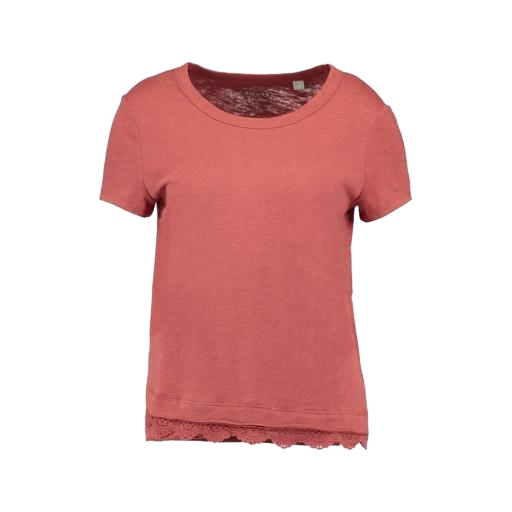
short-sleeve top only macy, lace-yoke t-shirt, pink clay tee, white background